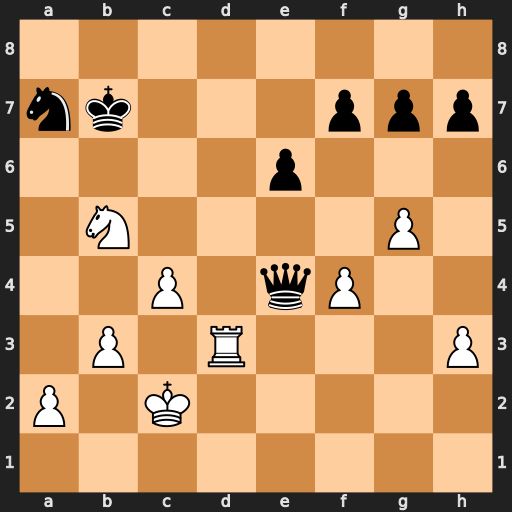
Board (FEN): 8/nk3ppp/4p3/1N4P1/2P1qP2/1P1R3P/P1K5/8
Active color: w
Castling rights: -
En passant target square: -
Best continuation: Nd6+ Kc7 Nxe4